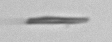
Label: fiber